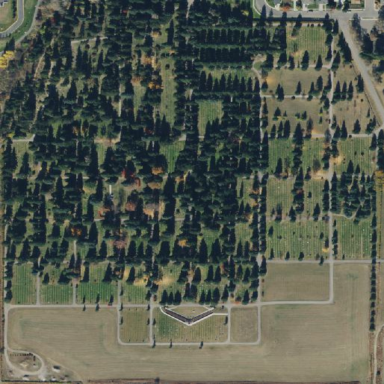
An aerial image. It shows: Cemetery surrounded by chain link fence.